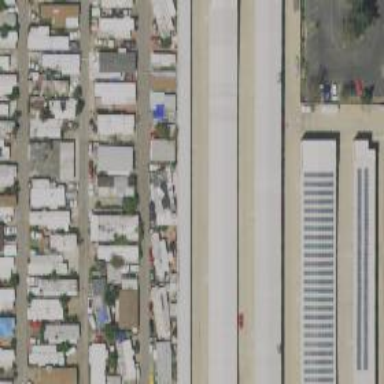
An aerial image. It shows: Residential area known as trailer park.